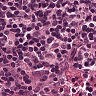
Metastatic tissue present: no